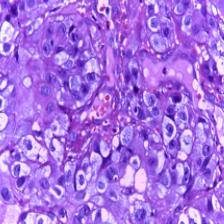
Diagnosis: OSCC